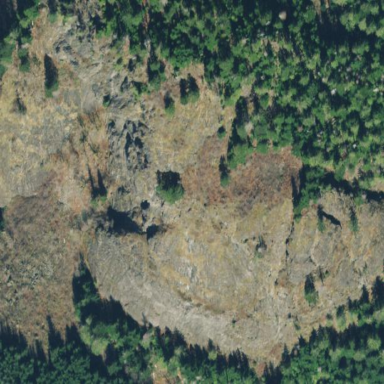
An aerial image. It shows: Landscape dominated by bare rock.